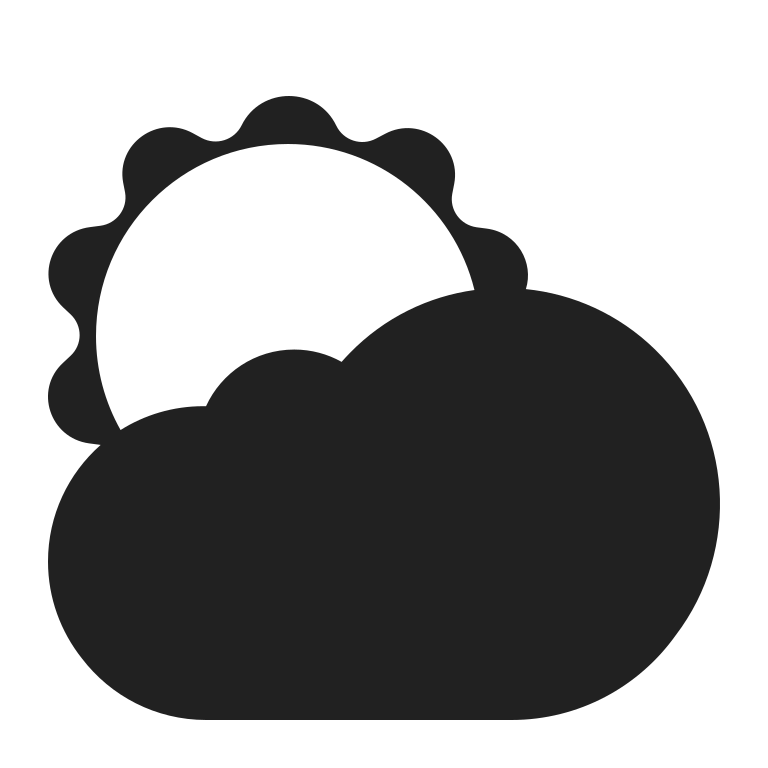
sun behind cloud high contrast